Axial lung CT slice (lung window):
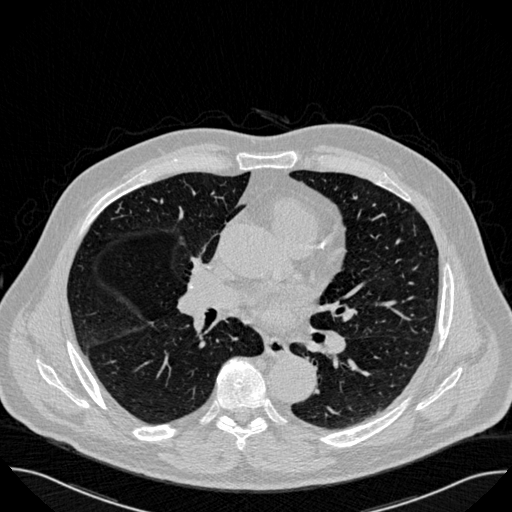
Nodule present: no